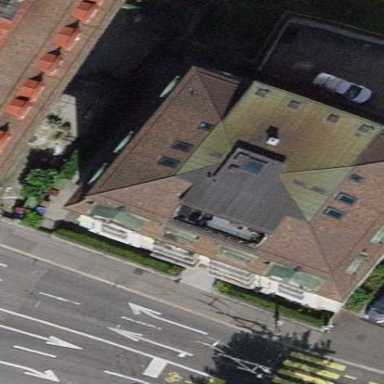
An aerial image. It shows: Apartments building with mansard roof.